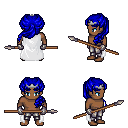
a pixel art fantasy rpg character, male body template, human, dark skin, white cape, metal pants, blue princess hairstyle, silver tiara, metal gloves, spear, four views (front, back, left, right), 2x2 character sprite sheet, small pixel art, hard edges, no anti-aliasing